Question: I'm using the 'neuralnet' package of 'R' for the prediction of hand written digits. <URL> is being used for training and testing of this algorithm. Here is the 'R' code I used:
'''
# Importing the data into R
path <- "path_to_data_folder/MNIST_database_of_handwritten_digits/" # Data can be downloaded from: http://yann.lecun.com/exdb/mnist/
to.read = file(paste0(path, "train-images-idx3-ubyte"), "rb")
to.read_Label = file(paste0(path, "train-labels-idx1-ubyte"), "rb")
magicNumber <- readBin(to.read, integer(), n=1, endian="big")
magicNumber_Label <- readBin(to.read_Label, integer(), n=1, endian="big")
numberOfImages <- readBin(to.read, integer(), n=1, endian="big")
numberOfImages_Label <- readBin(to.read_Label, integer(), n=1, endian="big")
rowPixels <- readBin(to.read, integer(), n=1, endian="big")
columnPixels <- readBin(to.read, integer(), n=1, endian="big")
# image(1:rowPixels, 1:columnPixels, matrix(readBin(to.read, integer(), n=(rowPixels*columnPixels), size=1, endian="big"), rowPixels, columnPixels)[,columnPixels:1], col=gray((0:255)/255))
trainDigits <- NULL
trainDigits <- vector(mode="list", length=numberOfImages)
for(i in 1:numberOfImages)
trainDigits[[i]] <- as.vector(matrix(readBin(to.read, integer(), n=(rowPixels*columnPixels), size=1, endian="big"), rowPixels, columnPixels)[,columnPixels:1])
trainDigits <- t(data.frame(trainDigits)) # Takes a minute
trainDigits <- data.frame(trainDigits, row.names=NULL)
# i <- 1 # Specify the image number to visualize the image
# image(1:rowPixels, 1:columnPixels, matrix(trainDigits[i,], rowPixels, columnPixels), col=gray((0:255)/255))
trainDigits_Label <- NULL
for(i in 1:numberOfImages_Label)
trainDigits_Label <- c(trainDigits_Label, readBin(to.read_Label, integer(), n=1, size=1, endian="big"))
# appending the labels to the training data
trainDigits <- cbind(trainDigits, trainDigits_Label)
#################### Modelling ####################
library(neuralnet)
# Considering only 500 rows for training due to time and memory constraints
myNnet <- neuralnet(formula = as.formula(paste0("trainDigits_Label ~ ", paste0("X",1:(ncol(trainDigits)-1), collapse="+"))),
data = trainDigits[1:500,], hidden = 10, algorithm='rprop+', learningrate=0.01)
#################### Test Data ####################
to.read_test = file(paste0(path, "t10k-images-idx3-ubyte"), "rb")
to.read_Label_test = file(paste0(path, "t10k-labels-idx1-ubyte"), "rb")
magicNumber <- readBin(to.read_test, integer(), n=1, endian="big")
magicNumber_Label <- readBin(to.read_Label_test, integer(), n=1, endian="big")
numberOfImages_test <- readBin(to.read_test, integer(), n=1, endian="big")
numberOfImages_Label_test <- readBin(to.read_Label_test, integer(), n=1, endian="big")
rowPixels <- readBin(to.read_test, integer(), n=1, endian="big")
columnPixels <- readBin(to.read_test, integer(), n=1, endian="big")
testDigits <- NULL
testDigits <- vector(mode="list", length=numberOfImages_test)
for(i in 1:numberOfImages_test)
testDigits[[i]] <- as.vector(matrix(readBin(to.read_test, integer(), n=(rowPixels*columnPixels), size=1, endian="big"), rowPixels, columnPixels)[,columnPixels:1])
testDigits <- t(data.frame(testDigits)) # Takes a minute
testDigits <- data.frame(testDigits, row.names=NULL)
testDigits_Label <- NULL
for(i in 1:numberOfImages_Label_test)
testDigits_Label <- c(testDigits_Label, readBin(to.read_Label_test, integer(), n=1, size=1, endian="big"))
#################### 'neuralnet' Predictions ####################
predictOut <- compute(myNnet, testDigits)
table(round(predictOut$net.result), testDigits_Label)
#################### Random Forest ####################
# Cross-validating NN results with Random Forest
library(randomForest)
myRF <- randomForest(x=trainDigits[,-ncol(trainDigits)], y=as.factor(trainDigits_Label), ntree=100)
predRF <- predict(myRF, newdata=testDigits)
table(predRF, testDigits_Label) # Confusion Matrix
sum(diag(table(predRF, testDigits_Label)))/sum(table(predRF, testDigits_Label)) # % of correct predictions
'''
There are 60,000 training images (28*28 pixel images) and the digits 0 to 9 are distributed (almost) equally among the entire dataset. Unlike in the 'modelling' part above where I used only 500 images, I used the entire training dataset to train a 'myNnet' model (28*28=784 inputs and 10 outputs) and then predicted the output of the 10,000 images in the test dataset. (I used only 10 neurons in the hidden layer due to memory constraints.)
The results I obtained with the prediction are weird: the output was kind of a Gaussian distribution where 4 was predicted most of the time and the predictions towards 0 or 9 from 4 decreased (kind of) exponentially. You can see the confusion matrix below (I rounded off the outputs since they were not integers):
'''
> table(round(predictOut$net.result), testDigits_Label)
testDigits_Label
0 1 2 3 4 5 6 7 8 9
-2 1 1 4 1 1 3 0 4 1 2
-1 8 17 12 9 7 8 8 12 7 10
0 38 50 44 45 35 28 36 40 30 39
1 77 105 86 80 71 69 68 75 67 77
2 116 163 126 129 101 97 111 101 99 117
3 159 205 196 174 142 140 153 159 168 130
4 216 223 212 183 178 170 177 169 181 196
5 159 188 150 183 183 157 174 176 172 155
6 119 111 129 125 143 124 144 147 129 149
7 59 53 52 60 74 52 51 91 76 77
8 22 14 18 14 32 36 28 38 35 41
9 6 5 3 7 15 8 8 16 9 16
'''
I thought there must be something wrong my approach, so I tried prediction using the 'randomForest' package of 'R'. But, 'randomForest' worked fine giving an accuracy of more than 95%. Here is the confusion matrix of 'randomForest' predictions:
'''
> table(predRF, testDigits_Label)
testDigits_Label
predRF 0 1 2 3 4 5 6 7 8 9
0 967 0 6 1 1 7 11 2 5 5
1 0 1123 0 0 0 1 3 7 0 5
2 1 2 974 9 3 1 3 25 4 2
3 0 3 5 963 0 21 0 0 9 10
4 0 0 12 0 940 1 4 2 7 15
5 4 0 2 16 0 832 6 0 11 4
6 6 5 5 0 7 11 929 0 3 2
7 1 1 14 7 2 2 0 979 4 6
8 1 1 12 7 5 11 2 1 917 10
9 0 0 2 7 24 5 0 12 14 950
'''
- So, can anyone please explain me why is 'neuralnet' having this strange behaviour with this dataset? (BTW, 'neuralnet' was working fine with 'iris' dataset when I checked). - 'neuralnet''neuralnet''neuralnet'- And also I want to know how to rectify this behaviour of 'neuralnet' and get predictions on par with the 'randomForest' results.
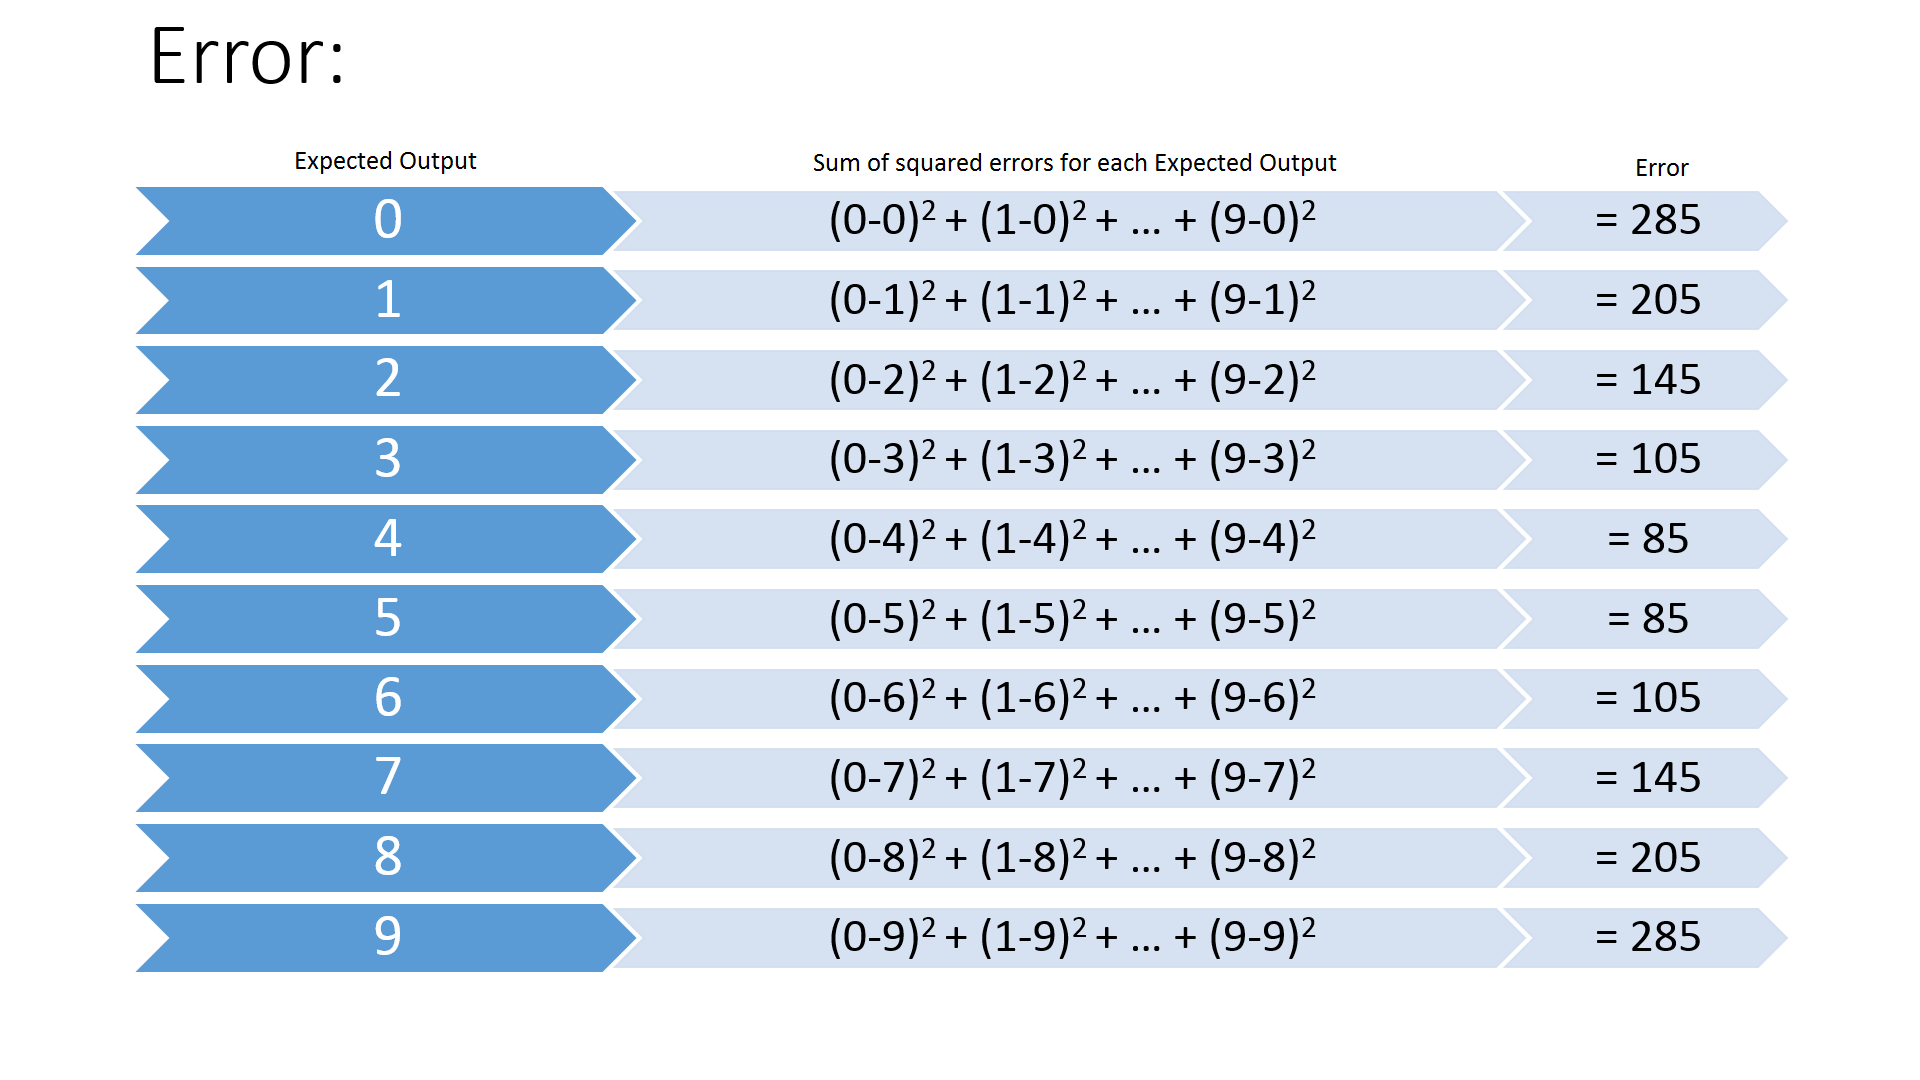
Answer: Some preliminary advice, you can load your data in like this a little more efficiently:
'''
# Read in data.
trainDigits <- replicate(numberOfImages,c(matrix(readBin(to.read, integer(), n=(rowPixels*columnPixels), size=1, endian="big"),rowPixels,columnPixels)[,columnPixels:1]))
trainDigits <- data.frame(t(trainDigits),row.names=NULL)
trainDigits_Label<-replicate(numberOfImages,readBin(to.read_Label, integer(), n=1, size=1, endian="big"))
'''
Your first problem is that you have not specified a multiclass prediction to 'neuralnet'. What you were doing was predicting a real number, from 0 to 9. That is why there was only one output, instead of 10 predictions.
If you look in '?neuralnet' there is an example of a multiclass prediction; you must put each class in a separate variable, and put it on the left side of the 'formula'. Other packages, like 'nnet', will automatically detect a 'factor' and do this for you. You can use the 'classInd' function to split a factor into multiple variables:
'''
# appending the labels to the training data
output <- class.ind(trainDigits_Label)
colnames(output)<-paste0('out.',colnames(output))
output.names<-colnames(output)
input.names<-colnames(trainDigits)
trainDigits<-cbind(output,trainDigits)
'''
Now you can paste together a formula:
'''
# Considering only 500 rows
trainsize=500
# neuralnet:::varify.variables (sic) does not pass "data" when calling "terms".
# If it did, you wouldn't have to construct the formula like this.
library(neuralnet)
myNnet <- neuralnet(formula = paste(paste(output.names,collapse='+'),'~',
paste(input.names,collapse='+')),
data = trainDigits[1:trainsize,],
hidden = 10,
algorithm='rprop+',
learningrate=0.01,
rep=1)
'''
The correction still doesn't make the neural network perform well. To get an idea of how bad the neural network is doing look at how it performs on . It should be pretty good, because it has seen all this data before:
'''
# Accuracy on training data
res<-compute(myNnet,trainDigits[1:trainsize,input.names])
picks<-(0:9)[apply(res$net.result,1,which.max)]
prop.table(table(trainDigits_Label[1:trainsize] == picks))
# FALSE TRUE
# 0.376 0.624
'''
An accuracy of 62% is terrible on training data. As you might expect, it performs at barely above random on the rest of the data:
'''
# Accuracy on test data
res<-compute(myNnet,trainDigits[(trainsize+1):60000,input.names])
picks<-(0:9)[apply(res$net.result,1,which.max)]
prop.table(table(trainDigits_Label[(trainsize+1):60000] == picks))
# FALSE TRUE
# <PHONE> <PHONE>
# 14% accuracy
'''
Random forest does amazingly well with the exact same data. There is a good reason why it has become so popular lately.
'''
trainsize=500
library(randomForest)
myRF <- randomForest(trainDigits_Label~.,
data=data.frame(trainDigits_Label=as.factor(trainDigits_Label),
trainDigits[input.names])[1:trainsize,],
ntree=100)
# Train
p <- as.numeric(as.character(predict(myRF)))
prop.table(table(trainDigits_Label[1:trainsize]==p))
# Accuracy: 79%
# Test
p <- as.numeric(as.character(predict(myRF,trainDigits[(trainsize+1):60000,])))
prop.table(table(trainDigits_Label[(trainsize+1):60000]==p))
# Accuracy: 76%
'''
So, for your second question, my counter question is: why would you expect the neural network to do as well as random forest? They might have some vague structural similarities, but the fitting process is quite different. I guess you could pore over the nodes in the neural network and compare them to the most important variables in the random forest model. But, at this point, it is more of a statistical question than a programming one.